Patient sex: F
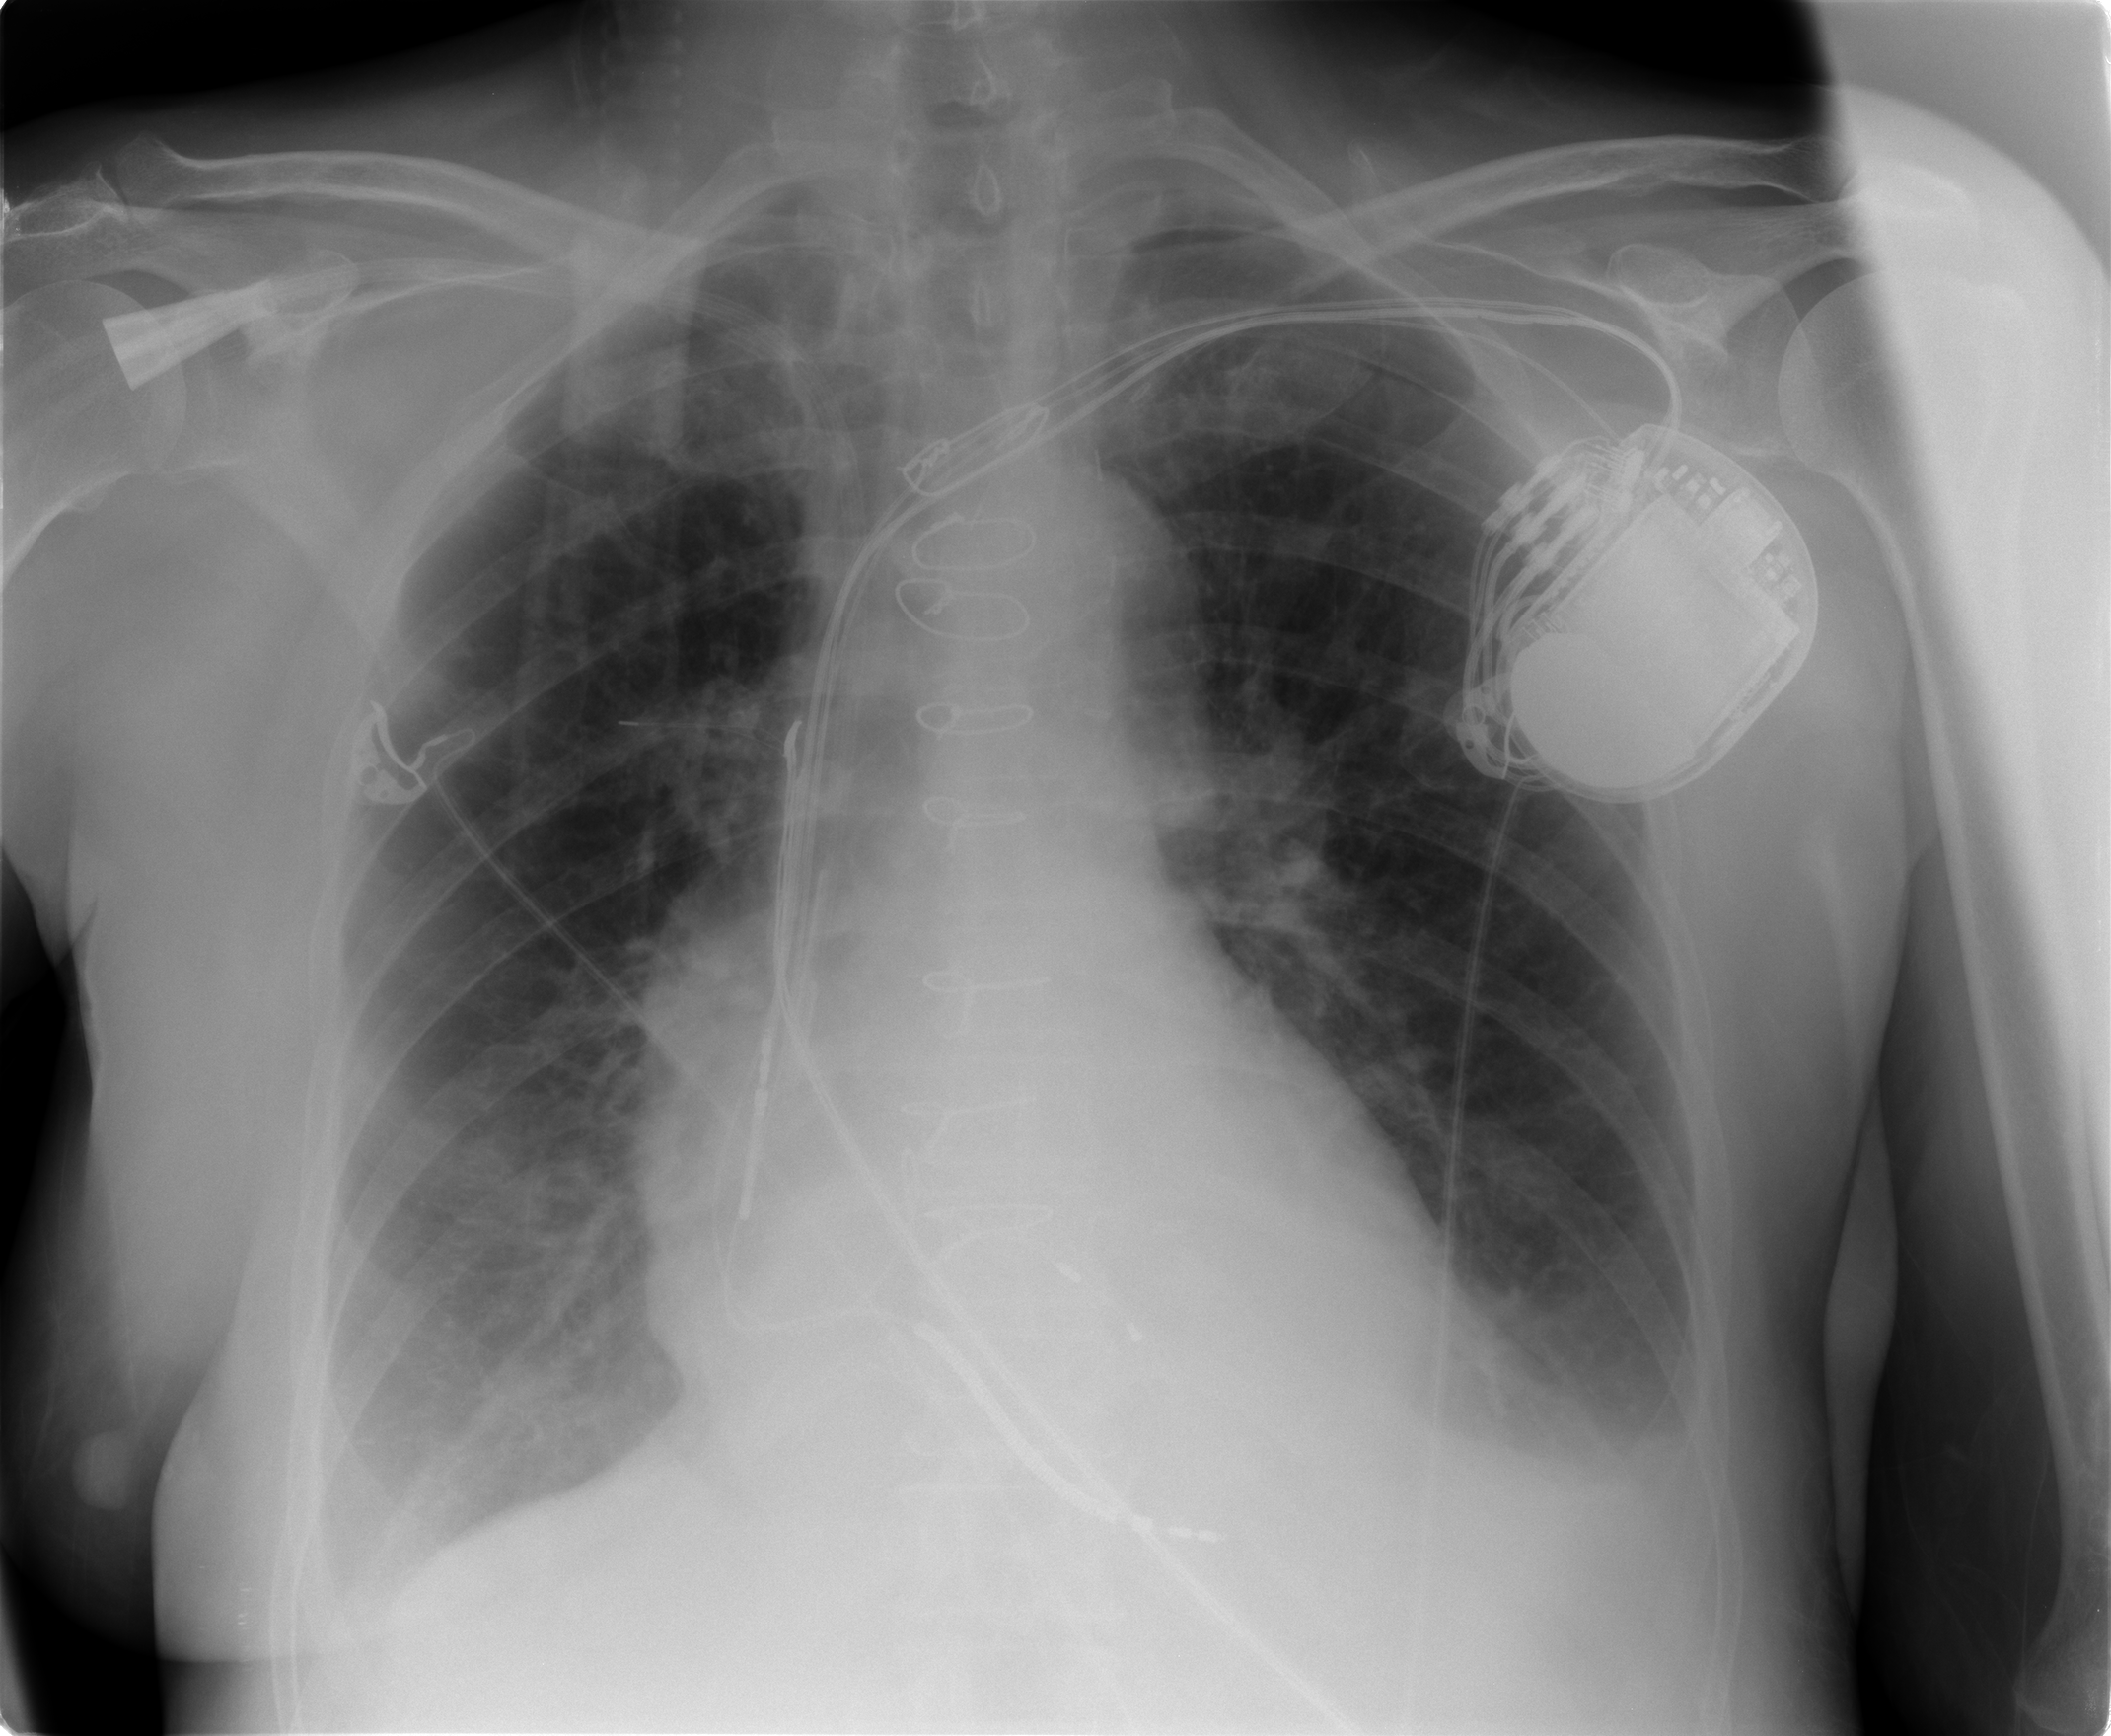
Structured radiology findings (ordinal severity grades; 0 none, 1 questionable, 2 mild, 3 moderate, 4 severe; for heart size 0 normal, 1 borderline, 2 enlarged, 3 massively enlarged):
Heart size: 2
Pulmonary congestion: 2
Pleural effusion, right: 1
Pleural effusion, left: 2
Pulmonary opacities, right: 0
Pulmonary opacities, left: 0
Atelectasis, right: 2
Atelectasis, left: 2